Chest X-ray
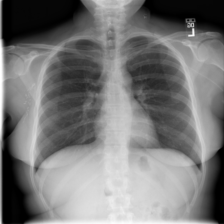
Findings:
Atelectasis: negative
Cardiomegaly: negative
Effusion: negative
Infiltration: negative
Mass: negative
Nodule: negative
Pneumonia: negative
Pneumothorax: negative
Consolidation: negative
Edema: negative
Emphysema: negative
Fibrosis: negative
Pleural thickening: negative
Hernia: negative